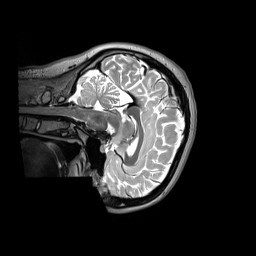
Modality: T2w
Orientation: sagittal
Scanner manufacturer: siemens
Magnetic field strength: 3 T
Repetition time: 3.2 s
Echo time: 0.406 s